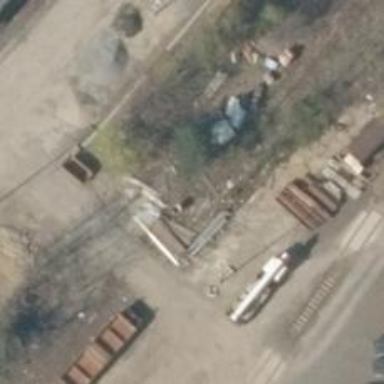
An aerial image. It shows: Abandoned railway yard.